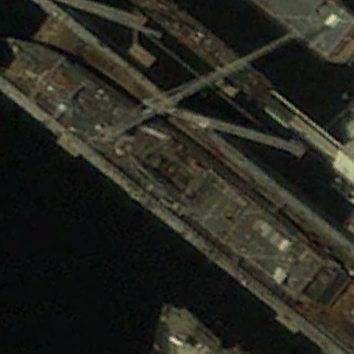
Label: combat